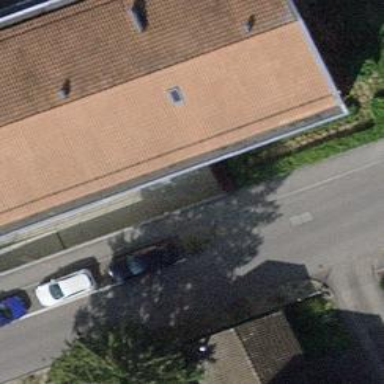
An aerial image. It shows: Paved footway.